Question: what can I do to achieve the output on right side as shown on image? Do note that later on there will be many data with this kind of inconsistent alignment and is there any way to loop all text along with adjusted alignment as shown on right side of image?

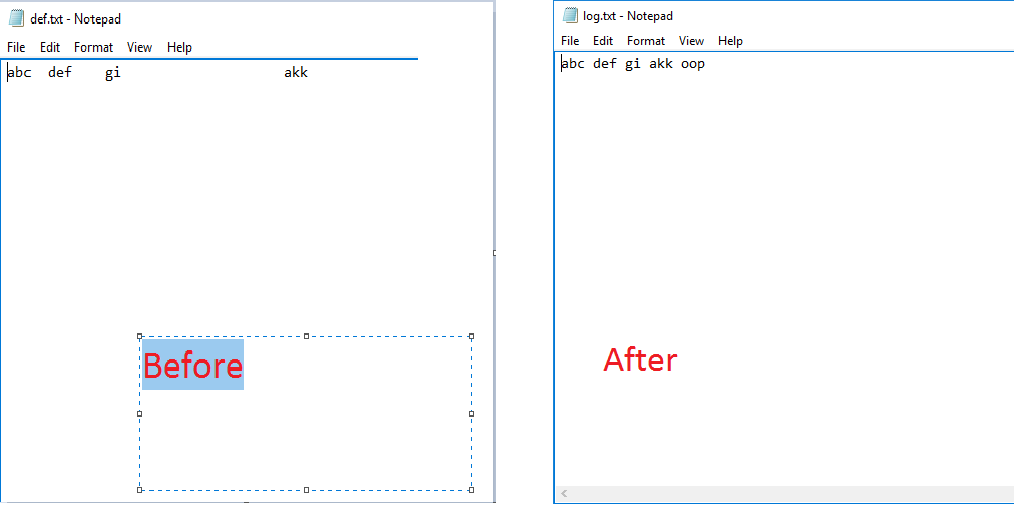
Answer: You could use Regex to replace occurrence of multiple whitespace (2 or more,including tab) with a single whitespace. For example,
'''
var result = Regex.Replace(str,"[ ]{2,}"," ");
'''
The common forms of whitespace could divided into
- - - -
In the above scenario, it looks like you need to replace all the Space (2 or more) and Tab characters with a single whitespace character (and ignore the NewLine/Return characters). For the purpose, you could use Regex as shown in the code above